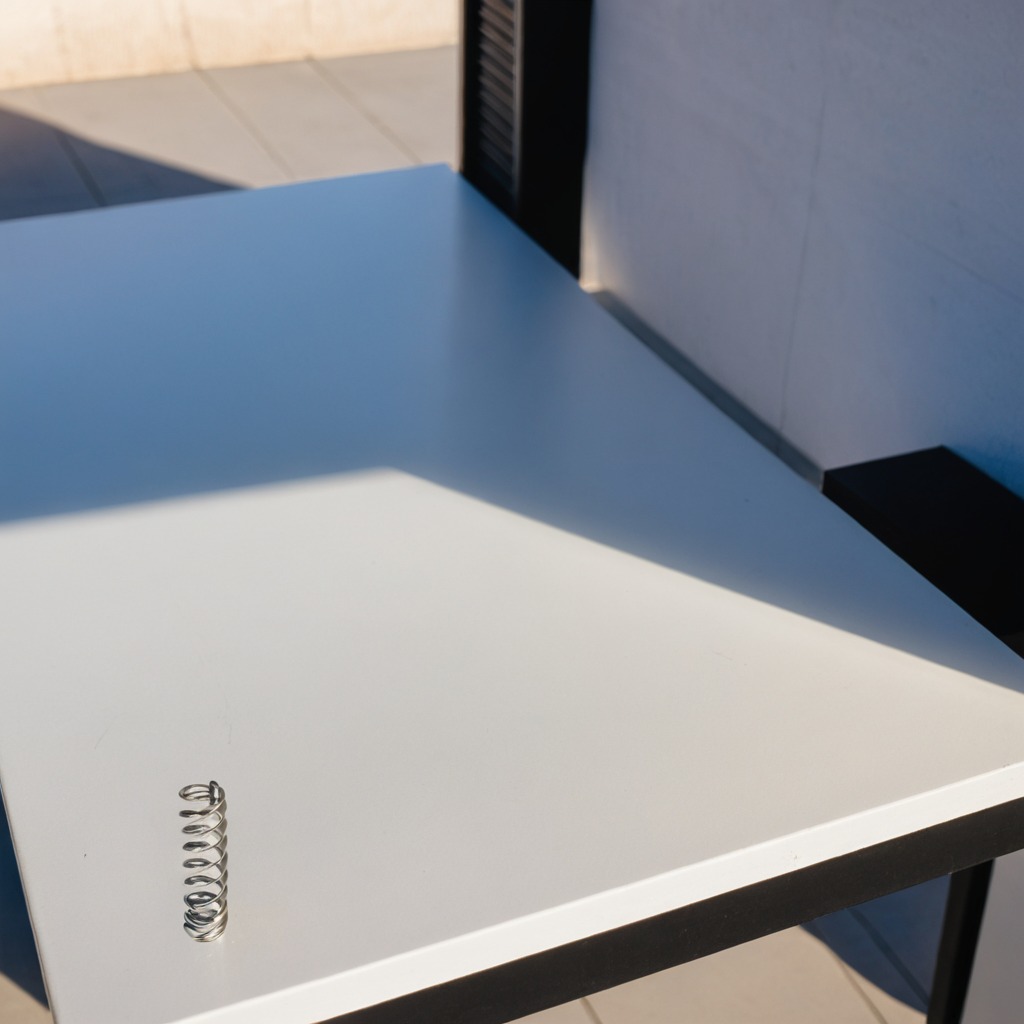
A coiled metal spring is lying on the table.